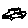
Label: car